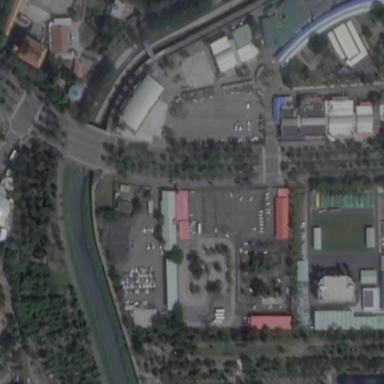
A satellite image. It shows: Driving school.